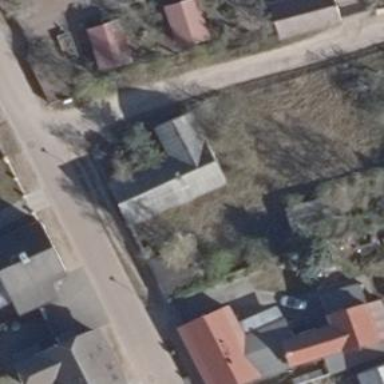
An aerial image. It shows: Simple house.